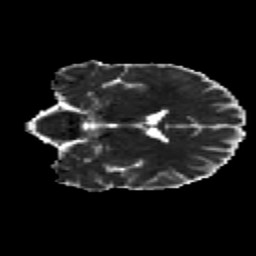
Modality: MD
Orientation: coronal
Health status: healthy
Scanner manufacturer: siemens
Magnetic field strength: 3 T
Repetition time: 12 s
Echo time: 0.092 s